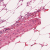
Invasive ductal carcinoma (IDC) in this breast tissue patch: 0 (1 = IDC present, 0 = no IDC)